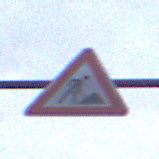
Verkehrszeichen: Arbeitsstelle
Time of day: SunriseSunset
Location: Outdoor (Urban)
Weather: PartlyCloudy
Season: NotSpecified
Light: Natural